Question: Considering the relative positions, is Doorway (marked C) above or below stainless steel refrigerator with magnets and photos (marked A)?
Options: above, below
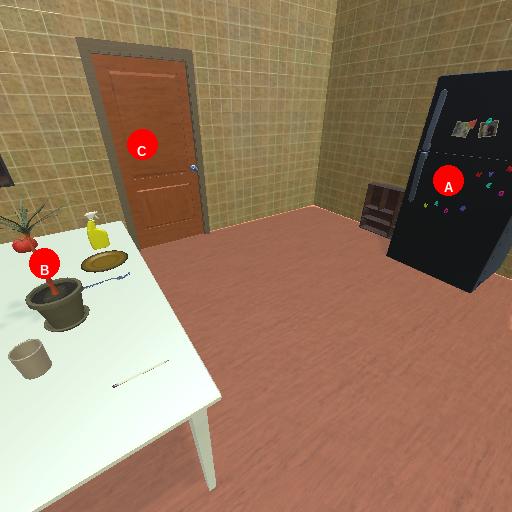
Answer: above